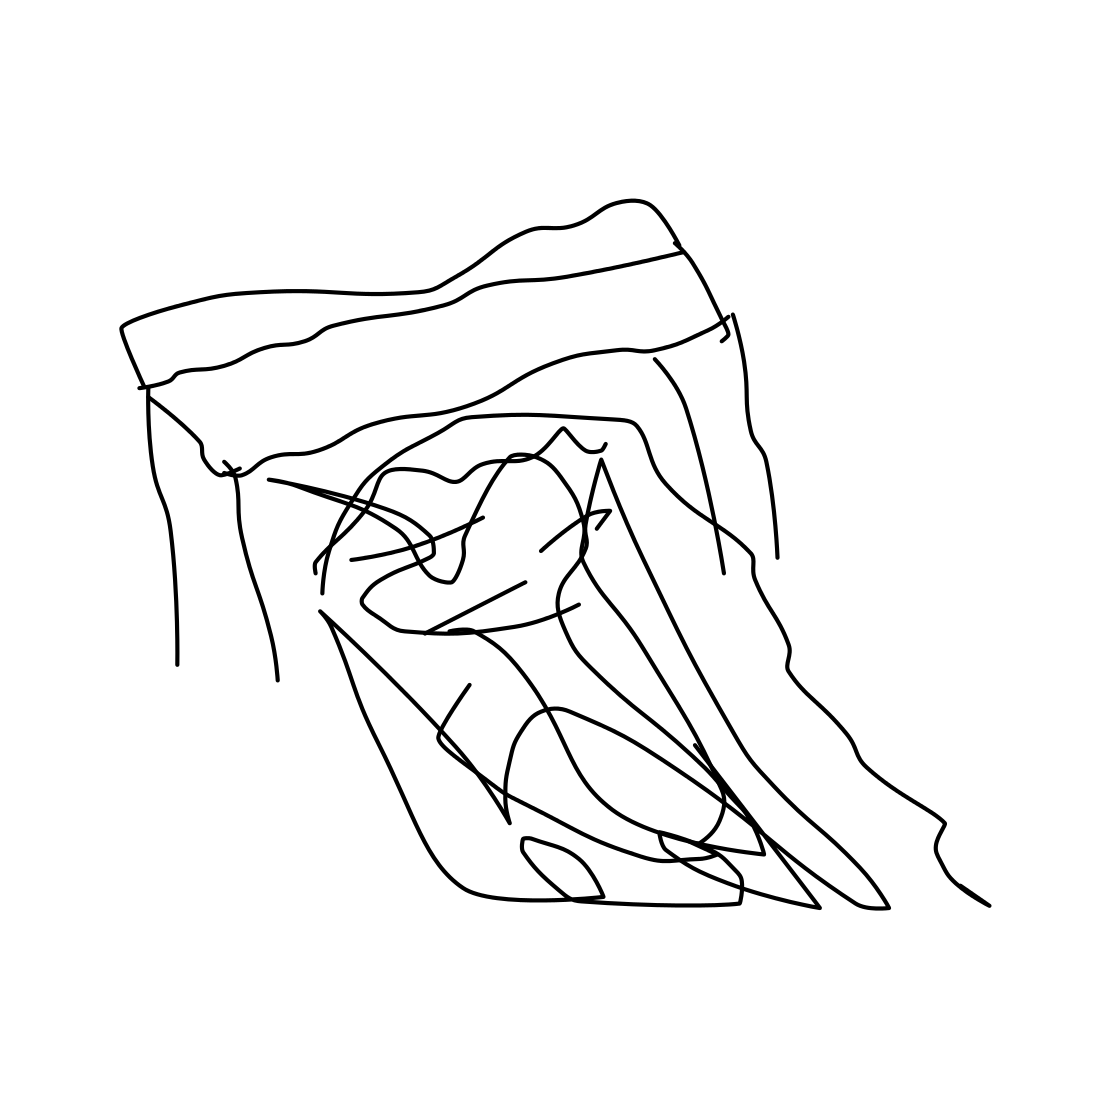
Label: bridge